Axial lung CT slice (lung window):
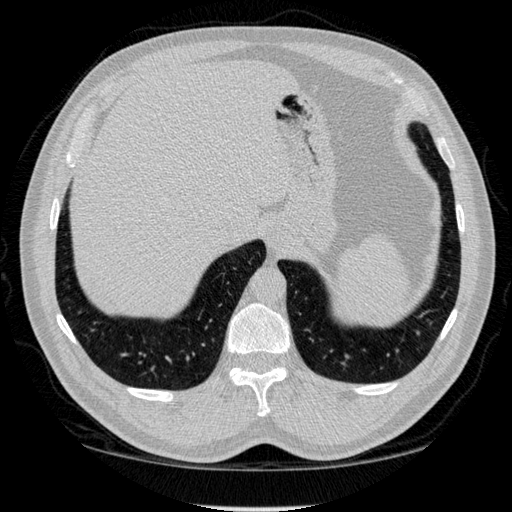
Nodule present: no